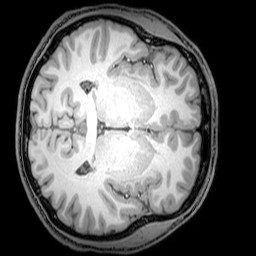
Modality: T1w
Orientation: axial
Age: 23
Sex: male
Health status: healthy
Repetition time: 0.081 s
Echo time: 0.037 s